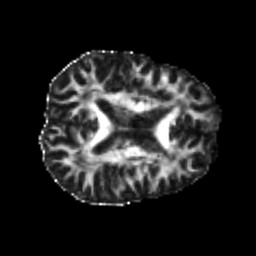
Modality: FA
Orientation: axial
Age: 25
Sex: male
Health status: healthy
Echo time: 0.074 s